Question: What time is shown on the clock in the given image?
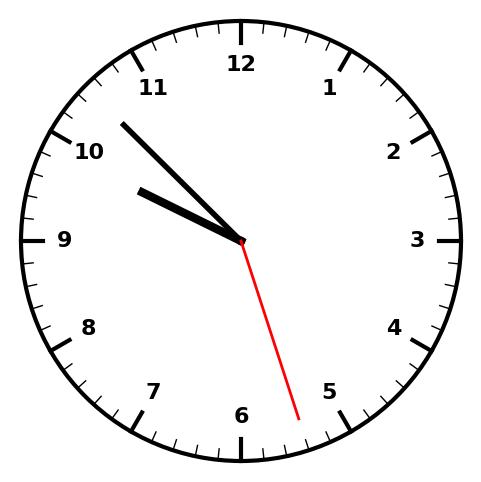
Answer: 09:52:27